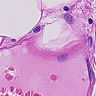
Metastatic tissue present: no